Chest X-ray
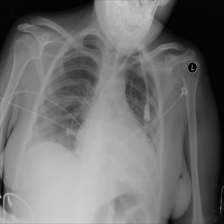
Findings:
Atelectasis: negative
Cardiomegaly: negative
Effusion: positive
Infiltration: negative
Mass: negative
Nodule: negative
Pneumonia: negative
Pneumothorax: negative
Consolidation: negative
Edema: negative
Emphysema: negative
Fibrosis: negative
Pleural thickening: negative
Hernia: negative